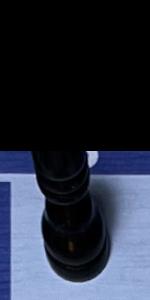
Label: Bishop_Black